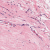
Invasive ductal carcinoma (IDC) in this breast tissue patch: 0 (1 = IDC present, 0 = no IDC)